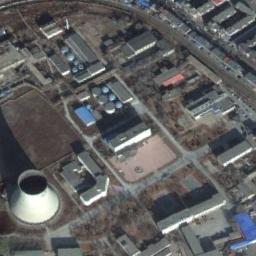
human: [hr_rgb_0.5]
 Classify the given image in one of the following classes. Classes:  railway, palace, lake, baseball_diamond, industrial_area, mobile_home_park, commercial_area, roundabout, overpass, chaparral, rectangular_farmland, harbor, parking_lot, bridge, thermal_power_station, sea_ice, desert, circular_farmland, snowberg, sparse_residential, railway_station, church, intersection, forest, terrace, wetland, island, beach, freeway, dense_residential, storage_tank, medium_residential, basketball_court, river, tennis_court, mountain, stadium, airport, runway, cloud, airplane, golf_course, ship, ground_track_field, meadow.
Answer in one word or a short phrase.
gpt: thermal_power_station